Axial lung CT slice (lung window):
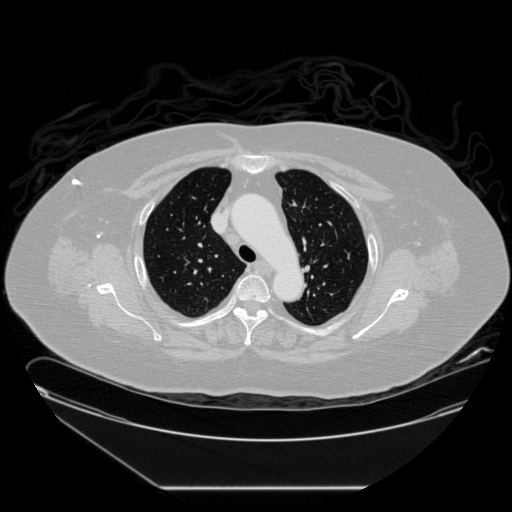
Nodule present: no